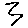
Label: zigzag